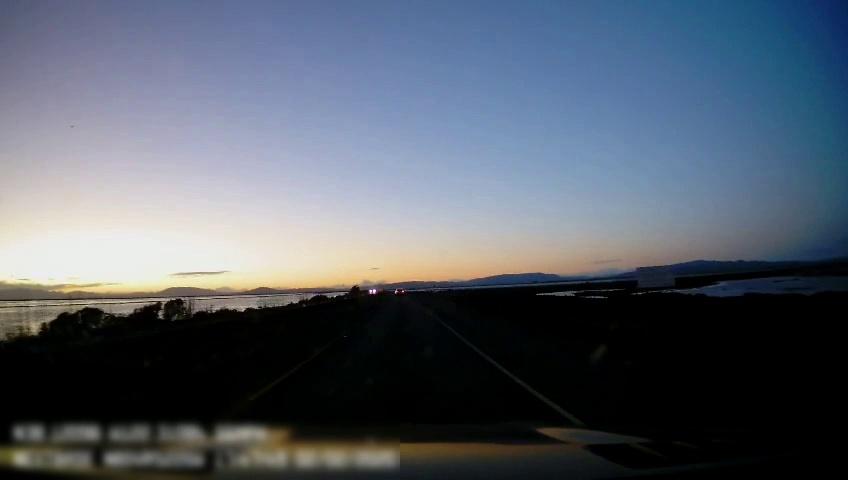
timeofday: Dusk/Dawn/Twilight
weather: Sunny
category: Drivable Space
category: Vehicles | Car
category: Lanes | Current Lane
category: Lanes | Current Lane